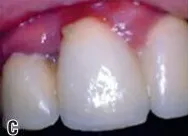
Initial clinical images. 11 , Screw access-hole restorations of implants in 12,11.
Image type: medical_photograph (other_medical_photograph)